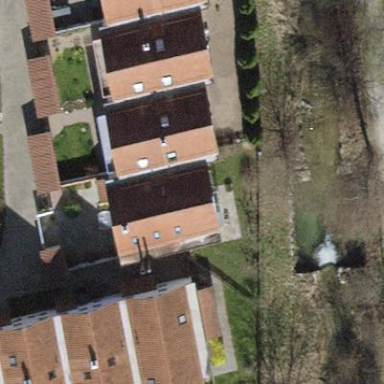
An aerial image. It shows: Terrace building.